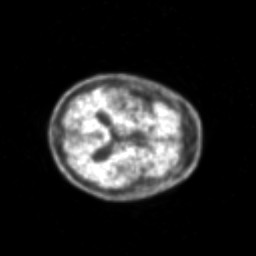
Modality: PET
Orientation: axial
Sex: male
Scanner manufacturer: siemens